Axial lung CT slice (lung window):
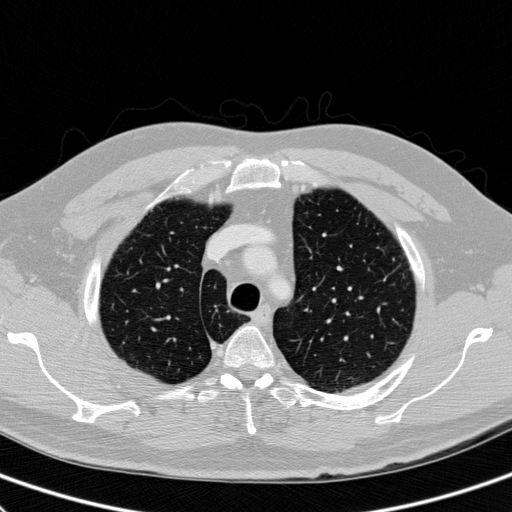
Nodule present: no